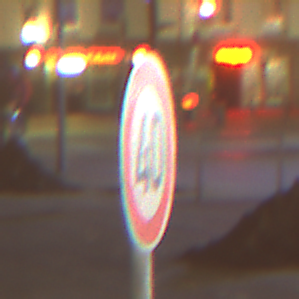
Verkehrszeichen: Geschwindigkeit40
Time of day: Night
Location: Outdoor (Urban)
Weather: Clear
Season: NotSpecified
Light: Artificial